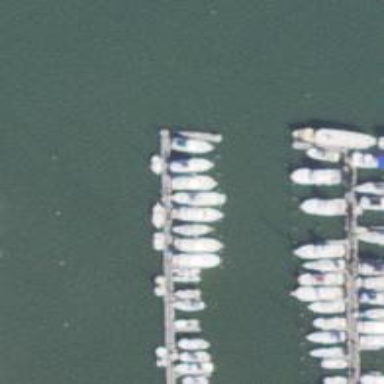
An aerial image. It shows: Man-made pier.